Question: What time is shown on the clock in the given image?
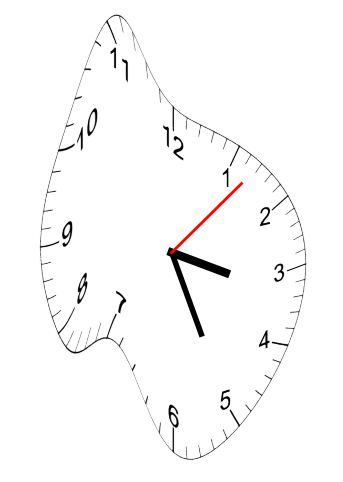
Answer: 03:25:07